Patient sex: M
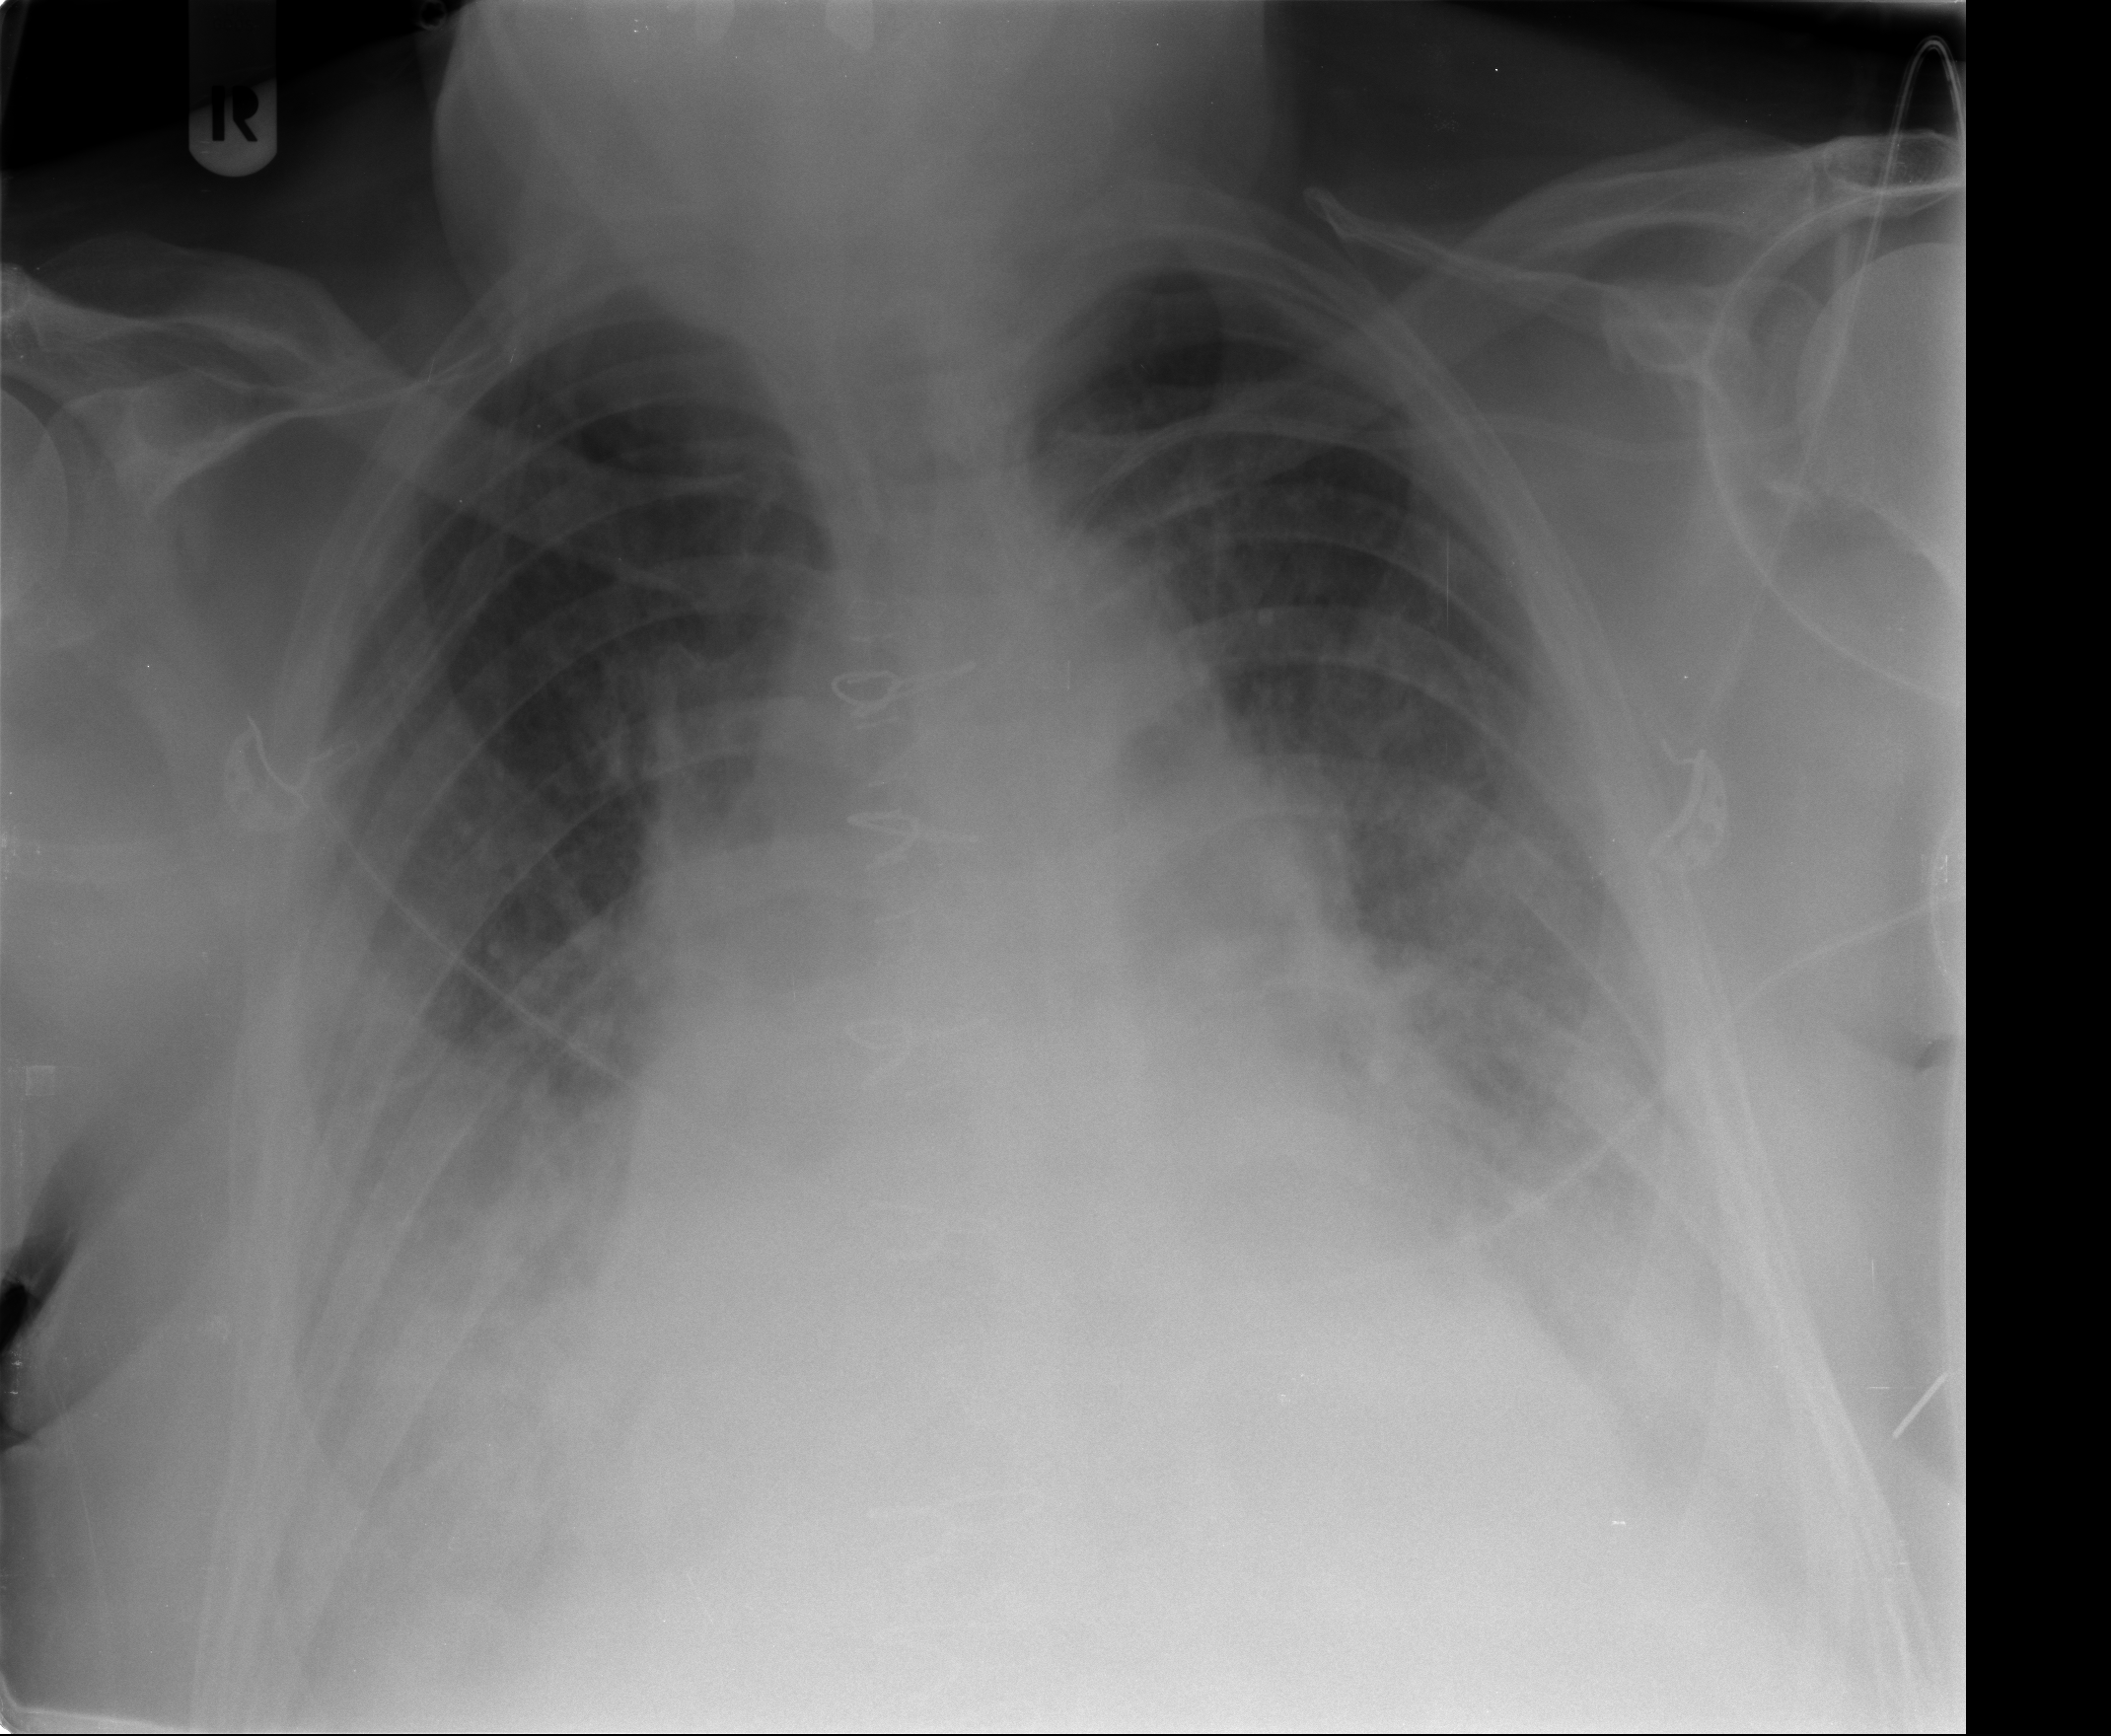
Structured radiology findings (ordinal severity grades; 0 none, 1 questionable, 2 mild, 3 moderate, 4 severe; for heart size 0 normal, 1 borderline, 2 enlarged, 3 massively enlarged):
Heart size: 3
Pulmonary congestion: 2
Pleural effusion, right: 2
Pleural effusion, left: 3
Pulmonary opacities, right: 2
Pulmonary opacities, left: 2
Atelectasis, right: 3
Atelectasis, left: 3